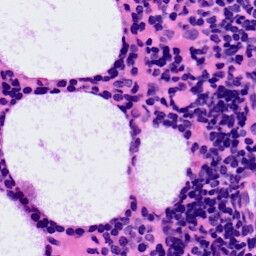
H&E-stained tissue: LymphNode